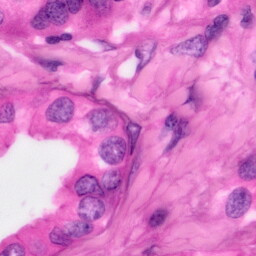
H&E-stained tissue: Pancreatic